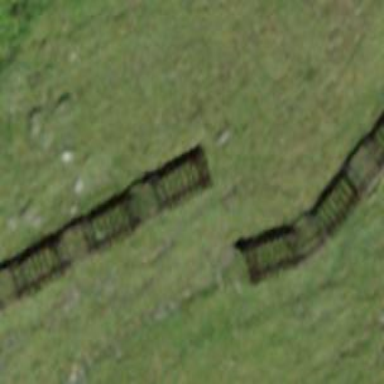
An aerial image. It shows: Snow fence that is man-made.